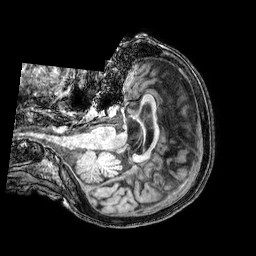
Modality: T1w
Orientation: axial
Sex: female
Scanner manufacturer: philips
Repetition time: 0.008139 s
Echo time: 0.00374 s